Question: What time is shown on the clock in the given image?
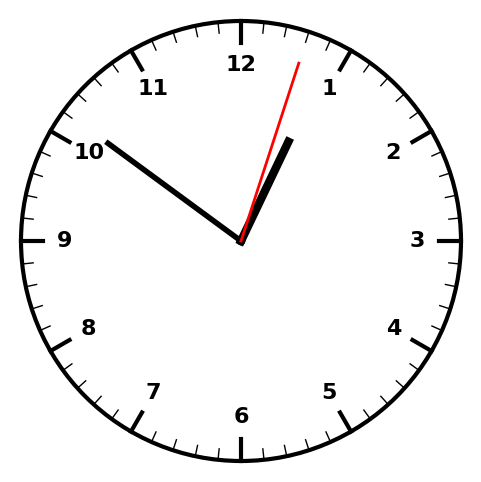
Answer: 12:51:03